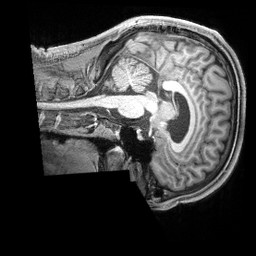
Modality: T1w
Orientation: sagittal
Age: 23
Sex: male
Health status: healthy
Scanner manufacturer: siemens
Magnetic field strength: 3 T
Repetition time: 2.4 s
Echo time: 0.00228 s